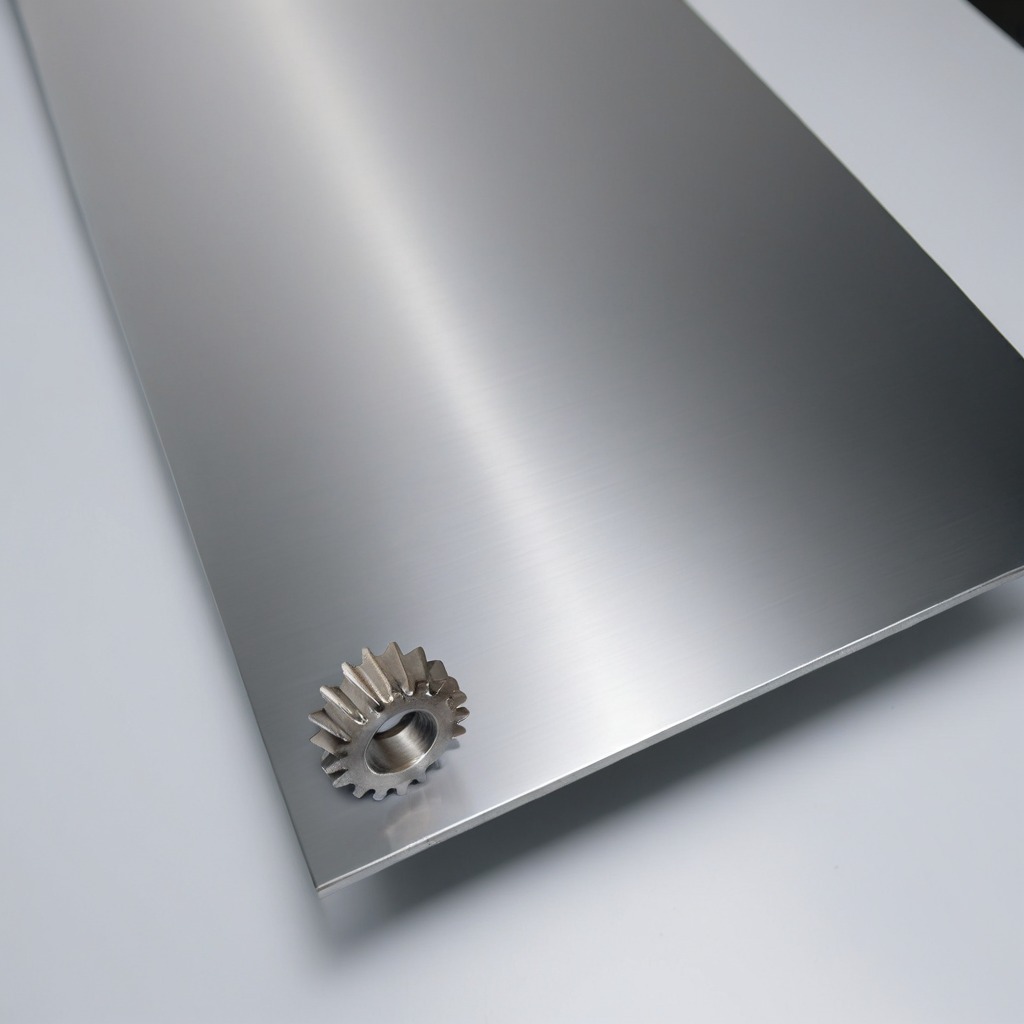
A steel gear with teeth is lying on the table.